Question: I have this code
'''
<RelativeLayout xmlns:android="http://schemas.android.com/apk/res/android"
xmlns:tools="http://schemas.android.com/tools"
android:layout_width="match_parent"
android:layout_height="match_parent"
android:background="@drawable/shape"
android:gravity="top" >
<LinearLayout
android:layout_width="wrap_content"
android:layout_height="wrap_content"
android:gravity="center_vertical" >
<RelativeLayout
android:layout_width="wrap_content"
android:layout_height="wrap_content"
android:gravity="center" >
<ImageButton
android:id="@+id/imageButton1"
android:layout_width="100dp"
android:layout_height="100dp"
android:background="@null"
android:onClick="btnCat1"
android:src="@drawable/ic_launcher" >
</ImageButton>
<TextView
android:layout_width="wrap_content"
android:layout_height="wrap_content"
android:layout_below="@+id/imageButton1"
android:layout_centerInParent="true"
android:clickable="false"
android:text="@string/hello_world" />
</RelativeLayout>
<RelativeLayout
android:layout_width="wrap_content"
android:layout_height="wrap_content"
android:gravity="center" >
<ImageButton
android:id="@+id/imageButton1"
android:layout_width="100dp"
android:layout_height="100dp"
android:background="@null"
android:onClick="btnCat1"
android:src="@drawable/ic_launcher" >
</ImageButton>
<TextView
android:layout_width="wrap_content"
android:layout_height="wrap_content"
android:layout_below="@+id/imageButton1"
android:layout_centerInParent="true"
android:clickable="false"
android:text="@string/hello_world" />
</RelativeLayout>
<RelativeLayout
android:layout_width="wrap_content"
android:layout_height="wrap_content"
android:gravity="center" >
<ImageButton
android:id="@+id/imageButton1"
android:layout_width="100dp"
android:layout_height="100dp"
android:background="@null"
android:onClick="btnCat1"
android:src="@drawable/ic_launcher" >
</ImageButton>
<TextView
android:layout_width="wrap_content"
android:layout_height="wrap_content"
android:layout_below="@+id/imageButton1"
android:layout_centerInParent="true"
android:clickable="false"
android:text="@string/hello_world" />
</RelativeLayout>
<RelativeLayout
android:layout_width="wrap_content"
android:layout_height="wrap_content"
android:gravity="center" >
<ImageButton
android:id="@+id/imageButton1"
android:layout_width="100dp"
android:layout_height="100dp"
android:background="@null"
android:onClick="btnCat1"
android:src="@drawable/ic_launcher" >
</ImageButton>
<TextView
android:layout_width="wrap_content"
android:layout_height="wrap_content"
android:layout_below="@+id/imageButton1"
android:layout_centerInParent="true"
android:clickable="false"
android:text="@string/hello_world" />
</RelativeLayout>
</LinearLayout>
'''
There are 4 groups of an image and text, but if I open it on small resolution I can see only 3 boxes. How can I set them to show on next line?
edit: it should looks like this example
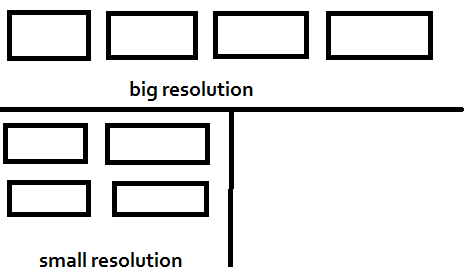
Answer: It looks like you may be trying to replicate the behavior of a <URL>. You could accomplish switching from 2 to 4 columns based on the size of the view using a GridView.
Another alternative that may work for you, depending on your targeted versions, is to specify a different layout file to be used when less screen space is available (check table 2 "smallestWidth" row): <URL>. You would use this approach by specifying a folder such as "res/layout-sw600dp/" and putting an identically named layout file in that folder. In each of the layout files then explicitly layout your files with the number of columns desired.
If you are targeting devices that don't recognize the "sw" resource modifier, you could simulate this manually in your code by specifying a layout file to inflate by name, and simply pick a larger or smaller one based on the screen size (which is of course available to you when the app is running).
Let me know if you would like elaboration on a specific approach.